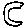
Label: moon